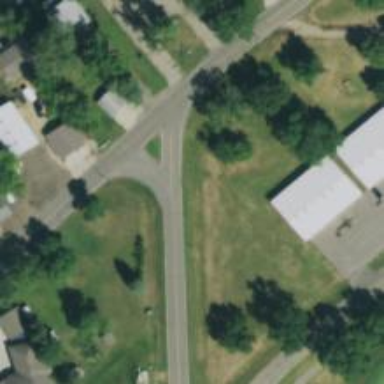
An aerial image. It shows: Tertiary_link road with asphalt surface.